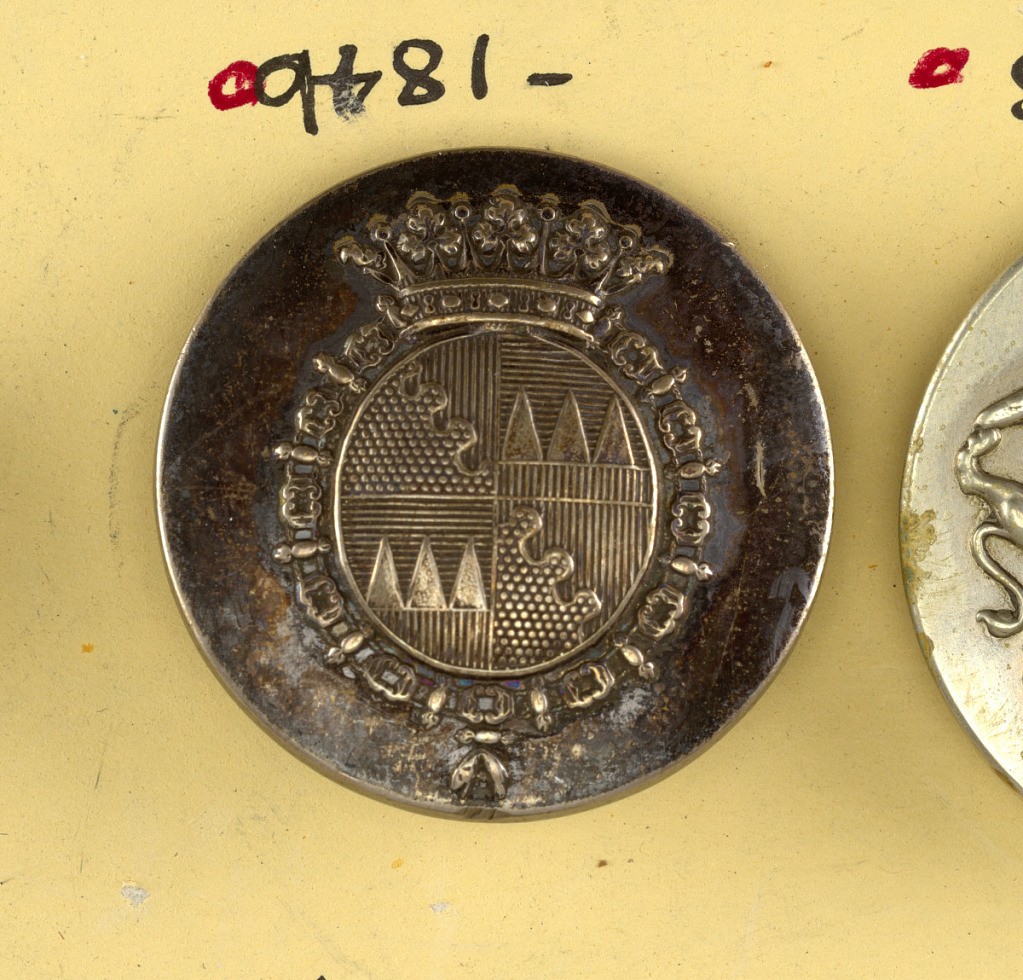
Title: Button
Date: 19th century
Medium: Silver plated on brass
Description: Slightly convex button with heraldic devices, encircled by a chain and surmounted by a crown. Back and shank of brass. On reverse, "Dagbert and Matheissen Place Beauvau."

On card C